Question: I'm a beginner in Sqlite, so sorry if I made some stupid mistakes :D
I got a NULL error in my predefined database :

This always happened when I , so I think it has something to do with my 'onCreate' method. But, the 'onCreate' should not needed because I use predefined database.
This is my database class :
'''
private static String DATABASE_NAME = "ALGOLICIOUS_DB";
private static int DATABASE_VERSION = 1;
private static String TABLE_NAME = "msQuiz";
private static String TABLE_HIGHSCORE = "msHighScore";
private Context context;
private SQLiteDatabase db;
String queryCreate, queryUpdate, queryDelete, querySelect, queryInsert;
Cursor cursor;
public AlgoliciousDB(Context context) {
this.context = context;
OpenHelper openHelper = new OpenHelper(this.context);
this.db = openHelper.getWritableDatabase();
}
public List<String> getQuestion(int chapter) {
List<String> questionList = new ArrayList<String>();
String result = "";
querySelect = "SELECT * FROM " + TABLE_NAME + " WHERE question_chapter = " + chapter;
try {
cursor = this.db.rawQuery(querySelect, null);
for(cursor.moveToFirst(); !cursor.isAfterLast(); cursor.moveToNext()){
result += cursor.getString(1) + "%" + cursor.getString(2) + "%" + cursor.getString(3) + "%" + cursor.getString(4) + "%" + cursor.getString(5);
questionList.add(result);
result = "";
}
return questionList;
} catch (Exception e) {
return null;
}
}
public int getHighScore(int chapter) {
querySelect = "SELECT highscore FROM " + TABLE_HIGHSCORE + " WHERE highscore_id = " + chapter;
int temp = 0;
try {
cursor = this.db.rawQuery(querySelect, null);
for(cursor.moveToFirst(); !cursor.isAfterLast(); cursor.moveToNext()){
temp = Integer.parseInt(cursor.getString(0));
}
return temp;
} catch (Exception e) {
return -1;
}
}
public void Close() {
db.close();
}
class OpenHelper extends SQLiteOpenHelper {
public OpenHelper(Context context) {
super(context, DATABASE_NAME, null, DATABASE_VERSION);
}
@Override
public void onCreate(SQLiteDatabase db) {
}
@Override
public void onUpgrade(SQLiteDatabase db, int oldVersion, int newVersion) {
db.execSQL("DROP TABLE IF EXISTS " + TABLE_NAME);
onCreate(db);
}
}
'''
Any help will be appreciated, thanks :D
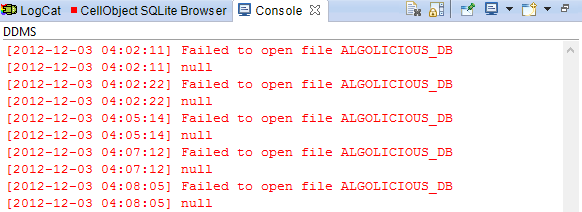
Answer: Your answer is here:
<URL>
Copy your database in Assets Folder and use the code provided in above link. Sample sample is also available you can try it.